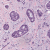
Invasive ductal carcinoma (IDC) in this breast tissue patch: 0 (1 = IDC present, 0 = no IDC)